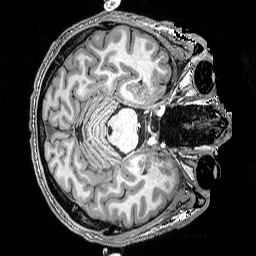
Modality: T1w
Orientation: axial
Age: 30
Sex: male